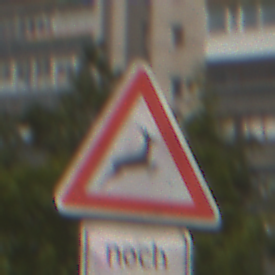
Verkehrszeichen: WildwechselLinks
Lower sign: LaengeEinerStrecke3
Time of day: Midday
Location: Outdoor (Urban)
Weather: Clear
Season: NotSpecified
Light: Natural